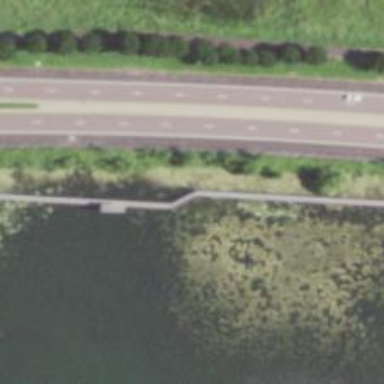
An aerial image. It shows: Footway bridge.